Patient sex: M
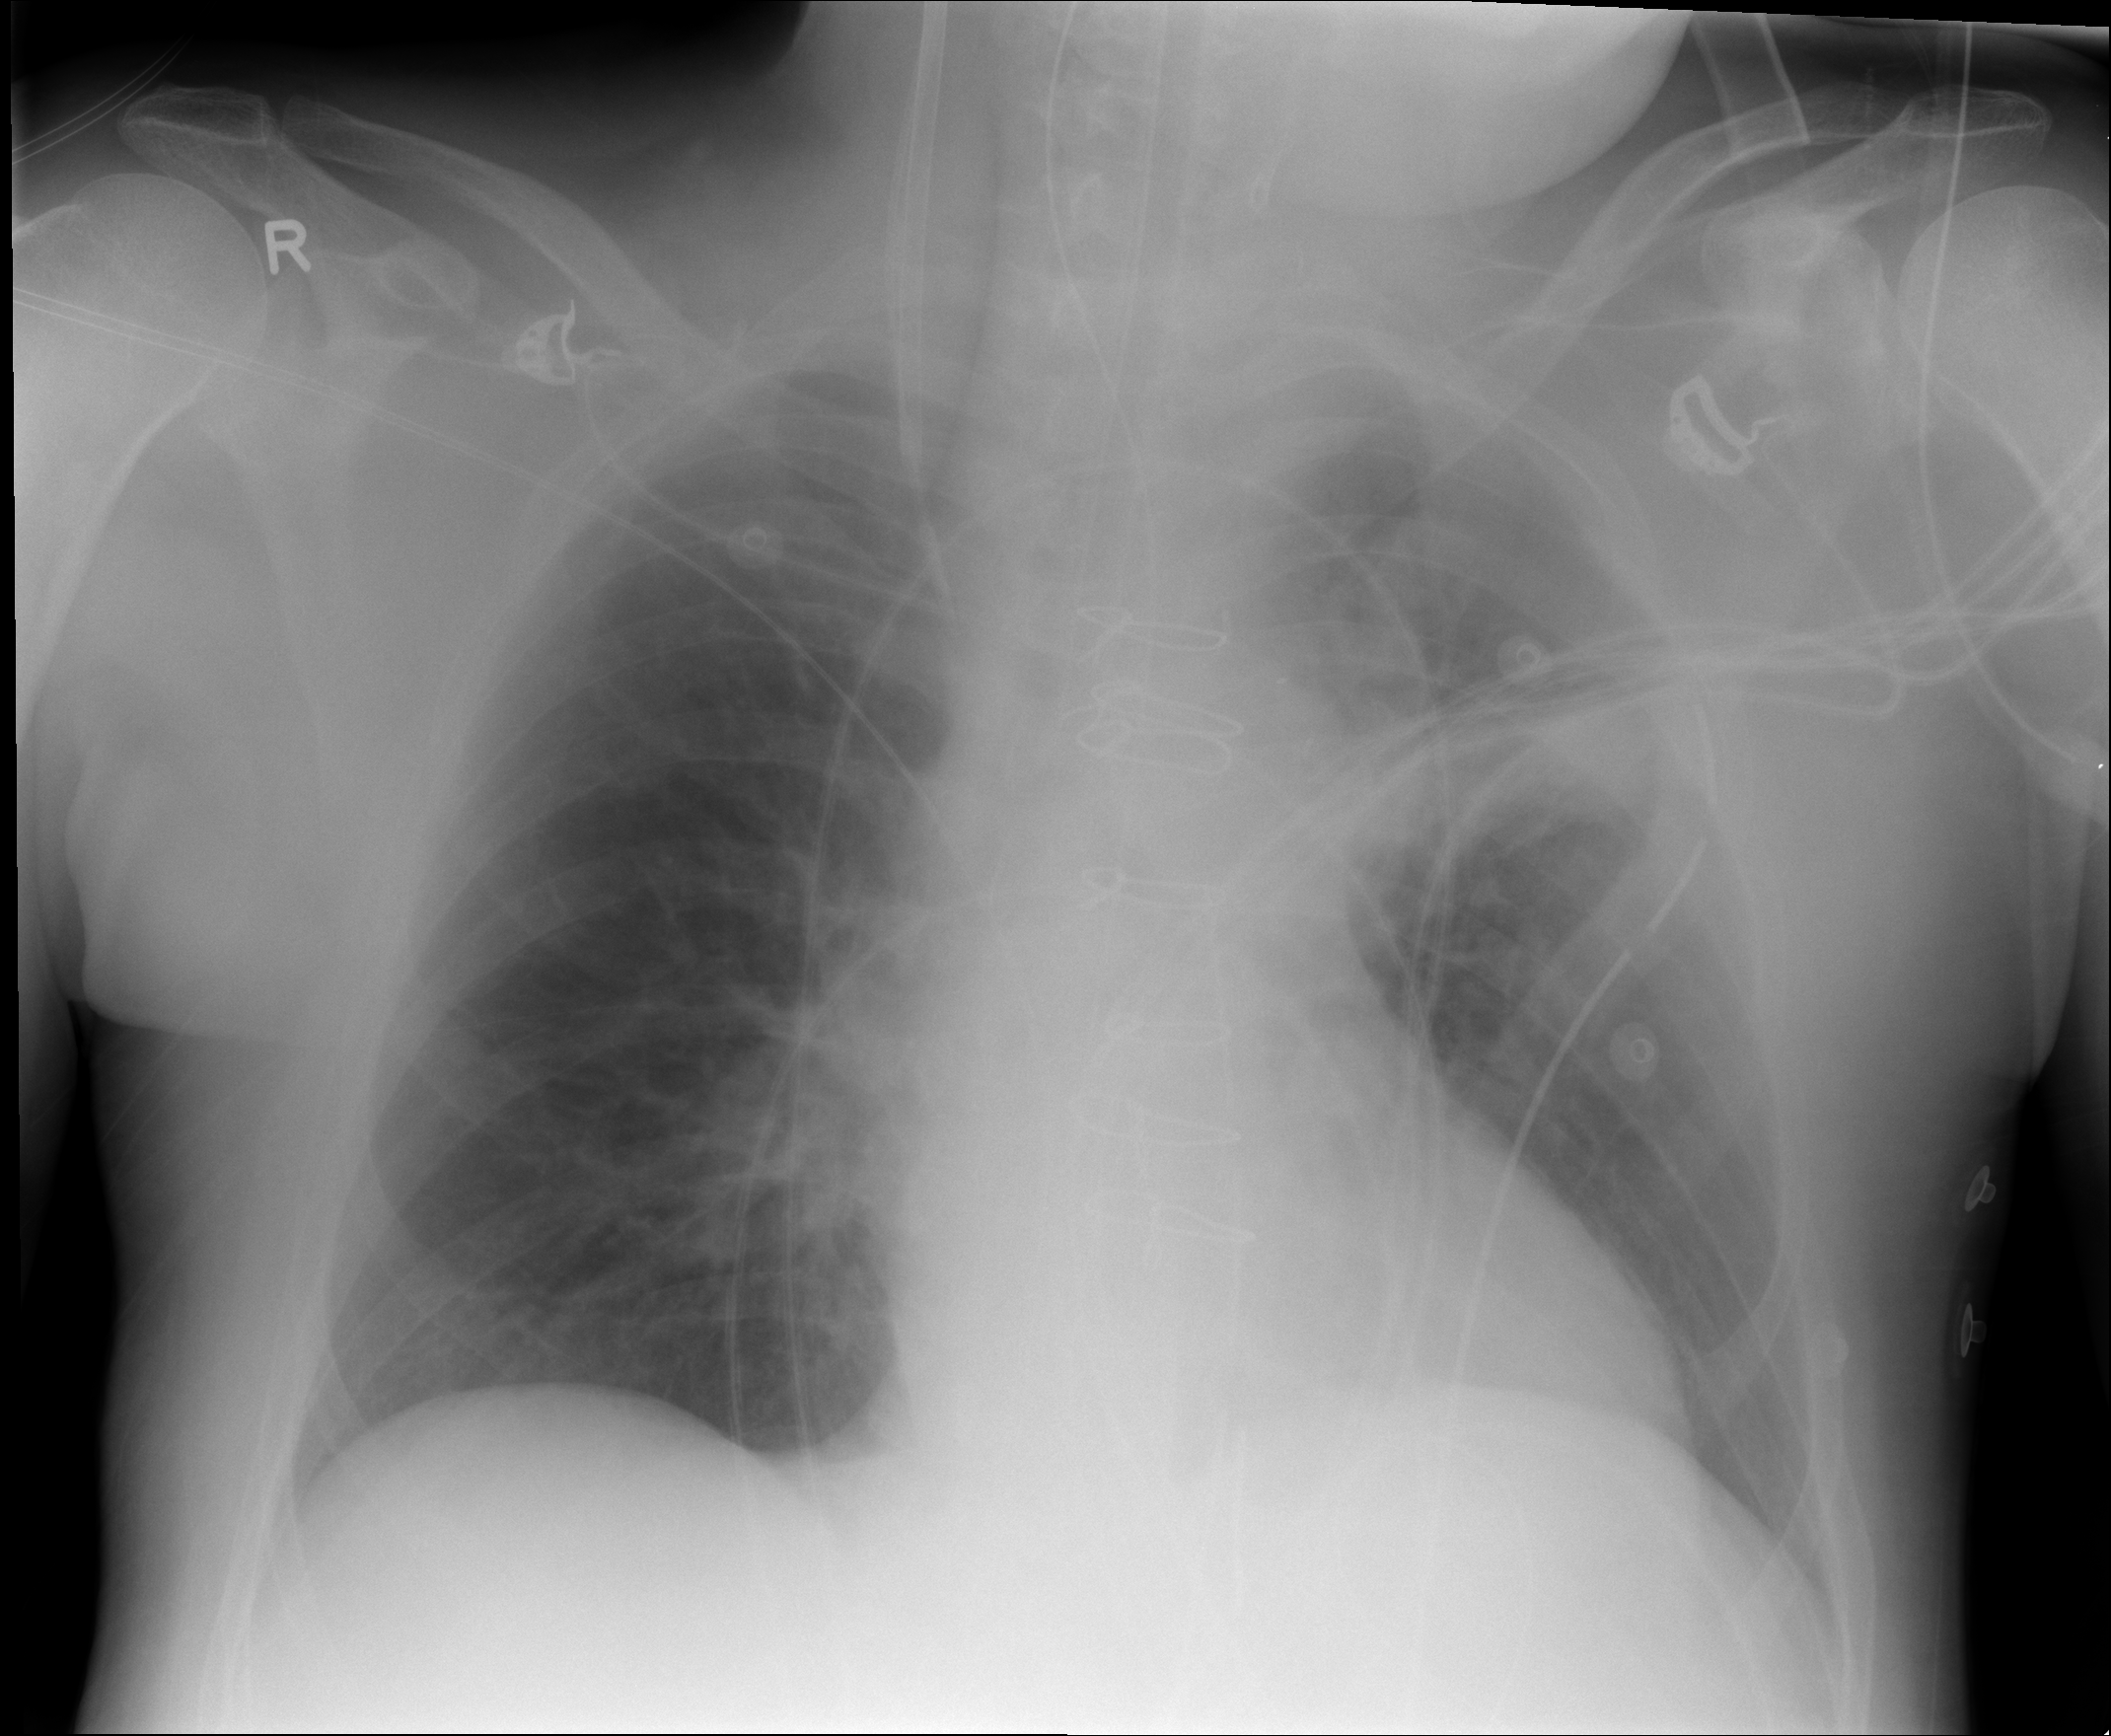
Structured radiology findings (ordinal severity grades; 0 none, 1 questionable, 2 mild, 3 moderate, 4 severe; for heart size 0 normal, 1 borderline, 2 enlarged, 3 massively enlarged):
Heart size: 0
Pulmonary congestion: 2
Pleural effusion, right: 0
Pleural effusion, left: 0
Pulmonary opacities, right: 0
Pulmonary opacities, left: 0
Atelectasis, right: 0
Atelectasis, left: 2